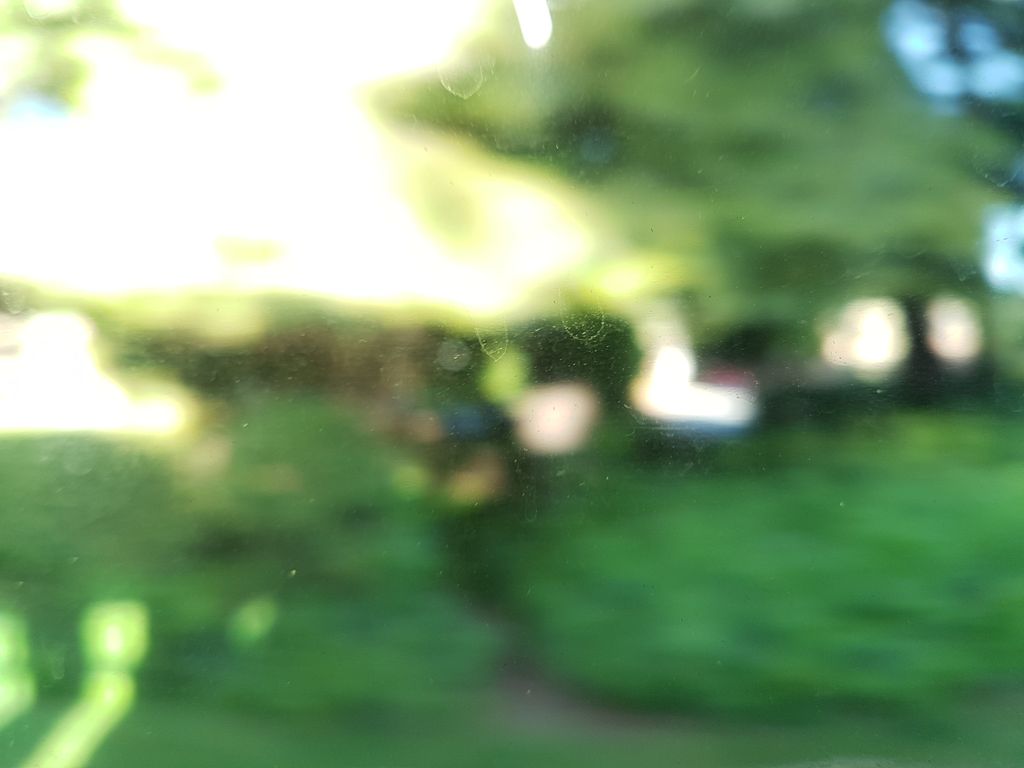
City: victoria